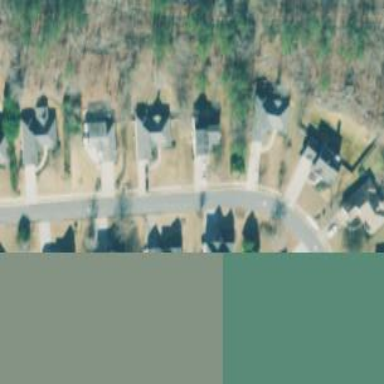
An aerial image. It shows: Residential road.